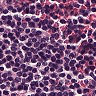
Metastatic tissue present: no